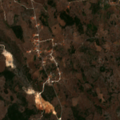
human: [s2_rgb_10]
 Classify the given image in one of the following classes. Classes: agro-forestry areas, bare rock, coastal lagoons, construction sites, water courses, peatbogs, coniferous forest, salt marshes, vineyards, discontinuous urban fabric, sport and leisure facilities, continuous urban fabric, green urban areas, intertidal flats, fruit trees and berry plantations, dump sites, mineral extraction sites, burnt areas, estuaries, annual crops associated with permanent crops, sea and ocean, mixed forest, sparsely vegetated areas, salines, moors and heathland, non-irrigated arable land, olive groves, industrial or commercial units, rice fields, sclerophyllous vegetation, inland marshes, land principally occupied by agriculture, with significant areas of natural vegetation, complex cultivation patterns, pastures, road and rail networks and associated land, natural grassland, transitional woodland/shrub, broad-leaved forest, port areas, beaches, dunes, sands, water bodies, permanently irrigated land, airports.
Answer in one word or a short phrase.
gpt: olive groves, annual crops associated with permanent crops, complex cultivation patterns, land principally occupied by agriculture, with significant areas of natural vegetation